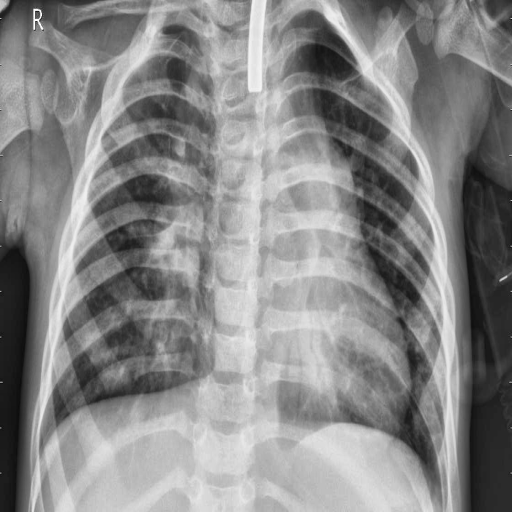
Finding: PNEUMONIA